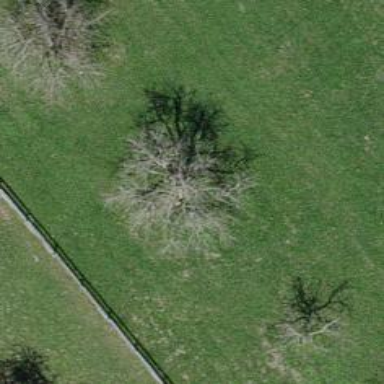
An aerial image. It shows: Agricultural area with deciduous broadleaved trees.